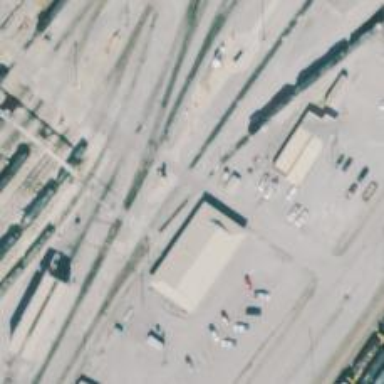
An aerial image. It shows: Railway yard used for servicing trains.